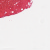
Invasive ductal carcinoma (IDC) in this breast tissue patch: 0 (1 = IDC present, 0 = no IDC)